Field crop: maize
Growth stage: 2
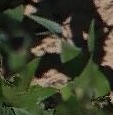
Species: maize